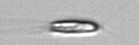
Label: Chrysochromulina